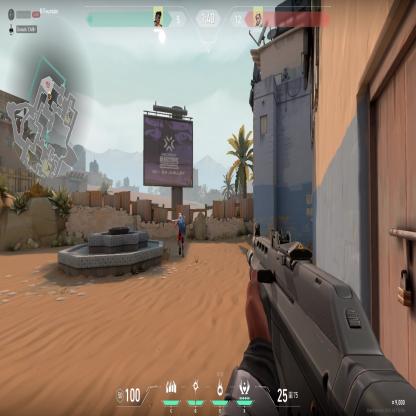
Label: enemy